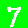
Digit: 7